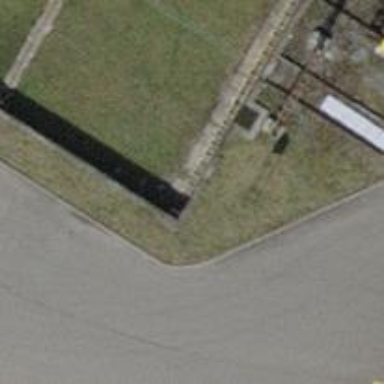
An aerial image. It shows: Emergency assembly point marked by support pole.